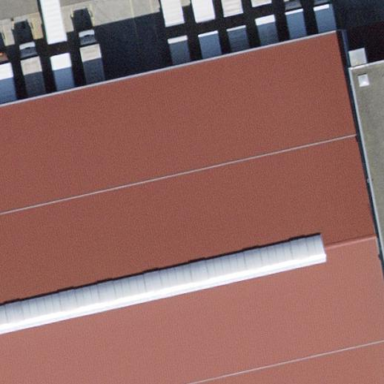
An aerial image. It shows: Industrial building.